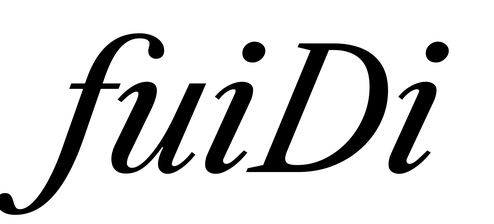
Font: LibreCaslonText-Italic_Italic